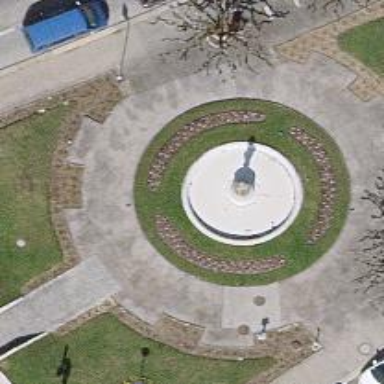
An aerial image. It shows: Beautiful fountain.